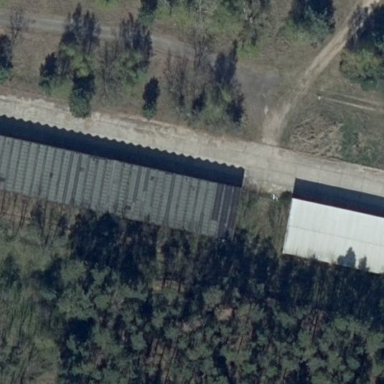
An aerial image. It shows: Farm auxiliary building with flat grey roof.